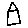
Label: house